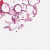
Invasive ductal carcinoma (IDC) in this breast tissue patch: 0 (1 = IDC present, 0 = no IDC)